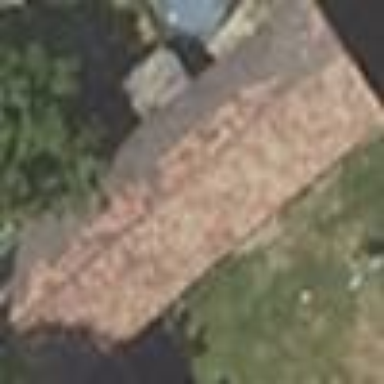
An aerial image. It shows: Shed.